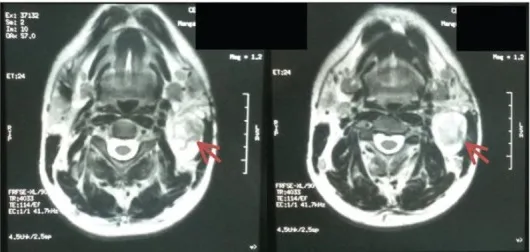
Head and neck magnetic resonance. A. Cross section without contrast.
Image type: radiology (mri)